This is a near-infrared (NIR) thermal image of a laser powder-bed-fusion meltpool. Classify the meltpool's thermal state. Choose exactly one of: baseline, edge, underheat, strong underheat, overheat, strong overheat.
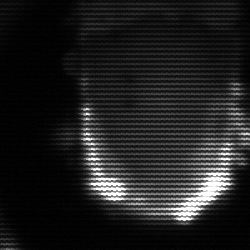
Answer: baseline